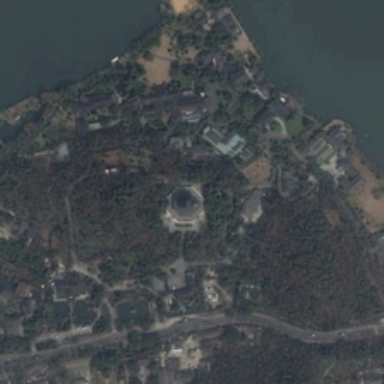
Many green trees and some buildings are in a resort near a river .